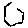
Label: hexagon